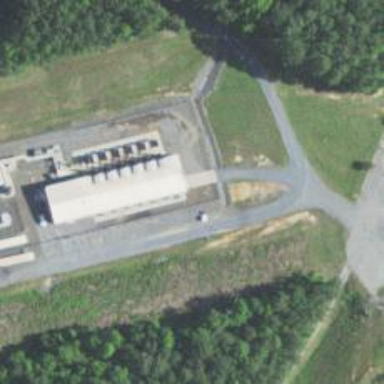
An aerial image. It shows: Generator is pictured.